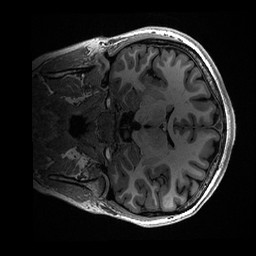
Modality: T1w
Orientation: coronal
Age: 21
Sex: female
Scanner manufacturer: ge
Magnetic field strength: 3 T
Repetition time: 0.006952 s
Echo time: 0.00292 s